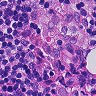
Metastatic tissue present: no